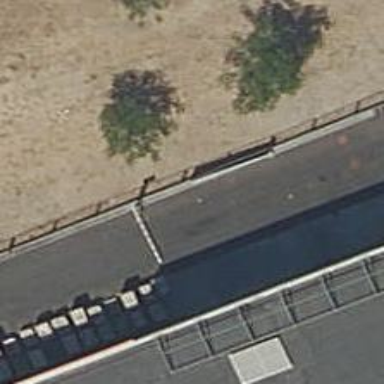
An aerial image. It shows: Lift gate barrier.